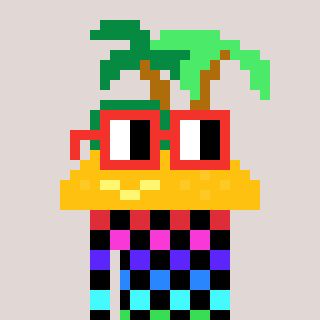
a pixel art character with square red glasses, a island-shaped head and a purple-colored body on a warm background